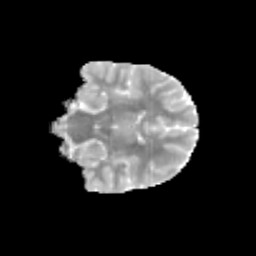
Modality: MD
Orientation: coronal
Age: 9
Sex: male
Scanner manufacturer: siemens
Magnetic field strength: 3 T
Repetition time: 3.8 s
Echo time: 0.07 s